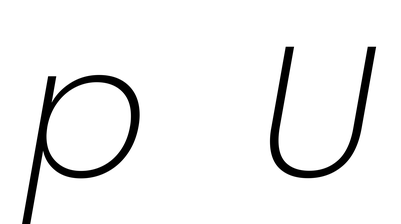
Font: Poppins-ExtraLightItalic